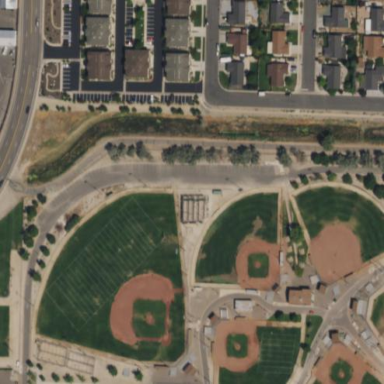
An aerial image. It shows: Baseball pitch for leisure land activities.